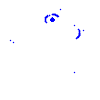
Particle: pion